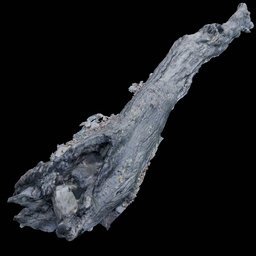
Label: nature